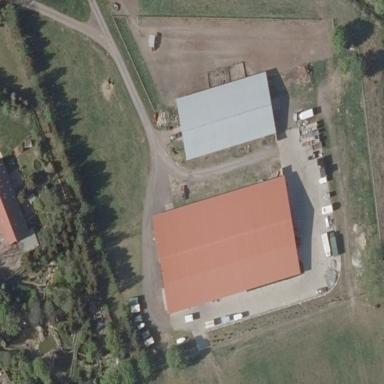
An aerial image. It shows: Farmyard area.